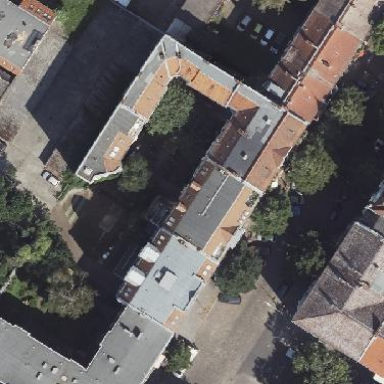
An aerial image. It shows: Saltbox shaped roof on apartment building.